Question: Can anyone explain to me why this is happening?
I have a fairly simple class extending TextView. When I set the background colour to Color.BLUE, padding works fine. When I change the background resource to android.R.drawable.list_selector_background, my padding is no longer applied. What the F?
Here is my UI class:
'''
public class GhostDropDownOption extends TextView {
TextView text_view;
public GhostDropDownOption(Context context, AttributeSet attrs) {
super(context, attrs);
setup(context);
}
public GhostDropDownOption(Context context) {
super(context);
setup(context);
}
private void setup(Context context) {
this.setClickable(false);
// THE 2 LINES BELOW ARE THE ONLY THING I'M CHANGING
//this.setBackgroundResource(android.R.drawable.list_selector_background);
this.setBackgroundColor(Color.BLUE);
}
}
'''
And I'm using it in the layout like this:
'''
<trioro.voyeur.ui.GhostDropDownOption
android:id="@+id/tv_dropdown_option_1"
android:layout_width="fill_parent"
android:layout_height="0dip"
android:layout_weight="1"
android:gravity="center_vertical"
android:text="@string/request_control_dropdown_option_1"
android:textColor="#000000"
android:padding="10dip"/>
'''
And this is the result of changing the background:

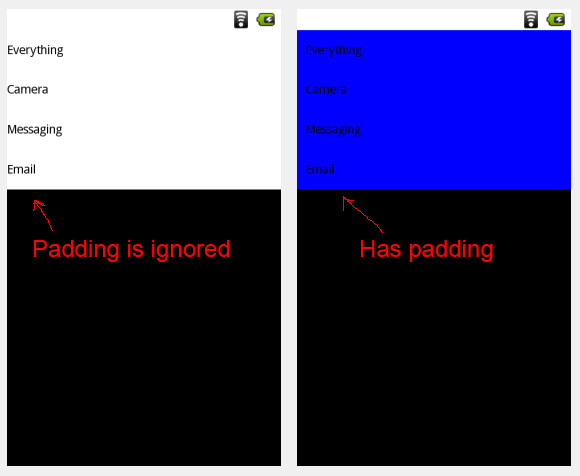
Answer: The call to:
'''
this.setBackgroundResource(android.R.drawable.list_selector_background);
'''
will remove any previosly set padding (this is to make it work properly with 9-patch assets).
Try to set the padding in code after the line above, like this:
'''
this.setPadding(PADDING_CONSTANT, PADDING_CONSTANT, PADDING_CONSTANT, PADDING_CONSTANT);
'''
Just remember that the values sent to setPadding is in pixels NOT dip!